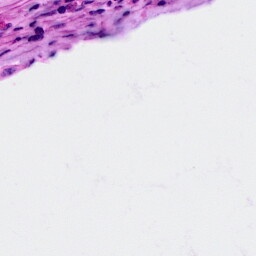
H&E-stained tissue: Cervix